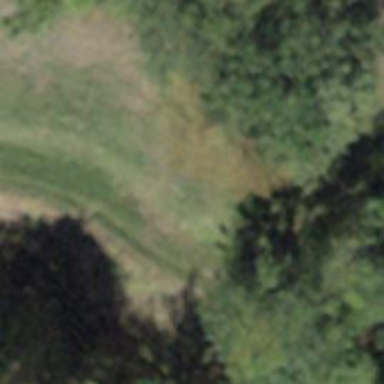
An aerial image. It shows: Grass path.